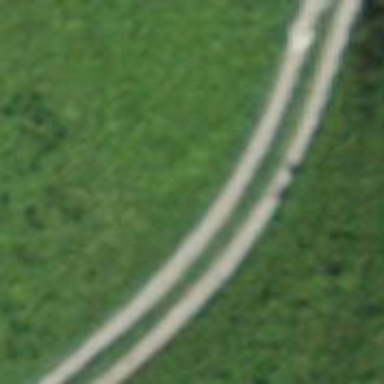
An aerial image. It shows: Gravel track with grade2 quality.